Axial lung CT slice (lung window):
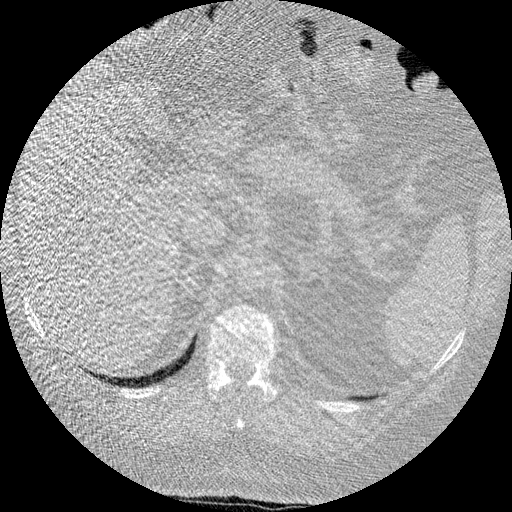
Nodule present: no